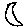
Label: moon